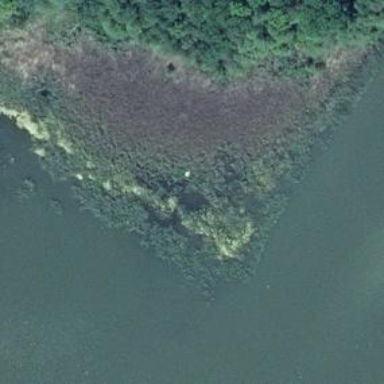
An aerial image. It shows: Wetland area dominated by reedbeds.